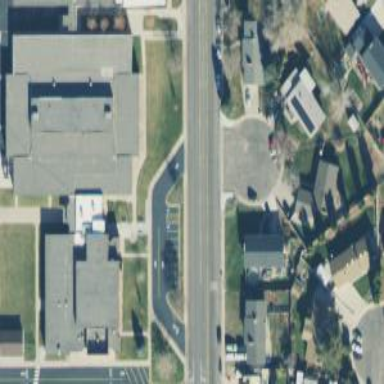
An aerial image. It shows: School building.